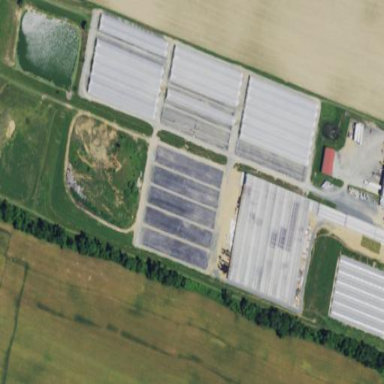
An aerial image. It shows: Area dedicated to greenhouse horticulture.